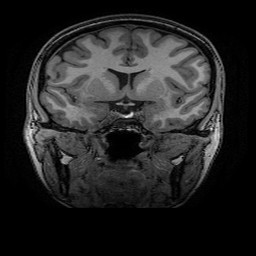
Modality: T1w
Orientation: sagittal
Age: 26
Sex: female
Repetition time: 0.0077 s
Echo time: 0.0034 s